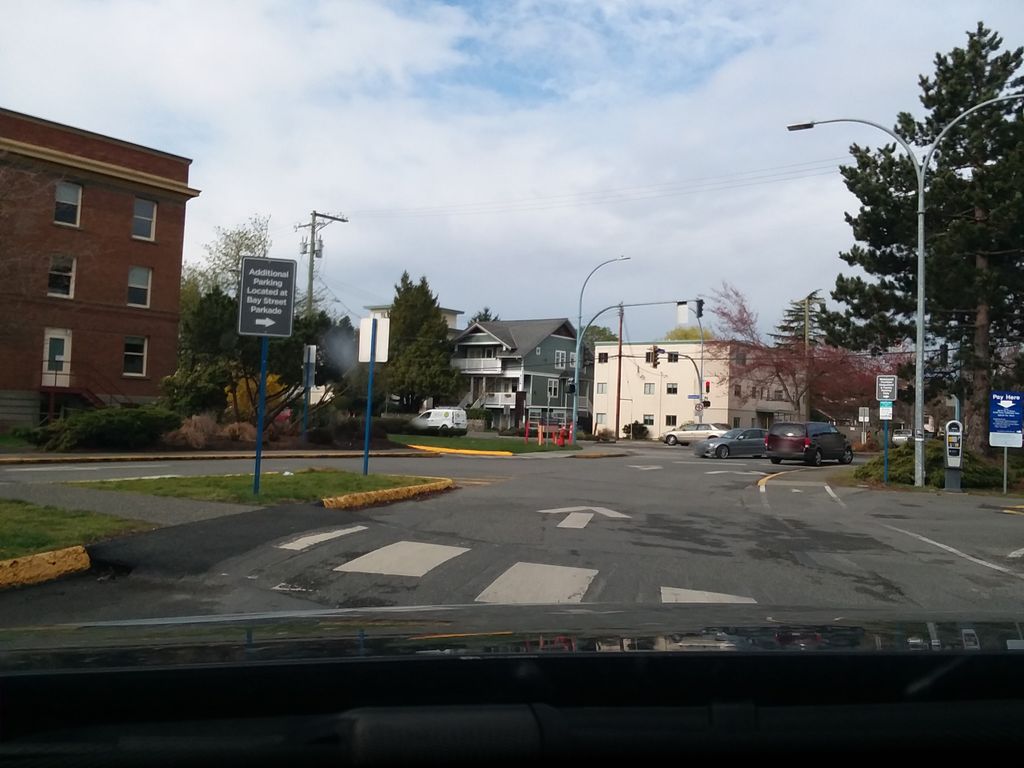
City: victoria